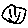
Label: smiley face